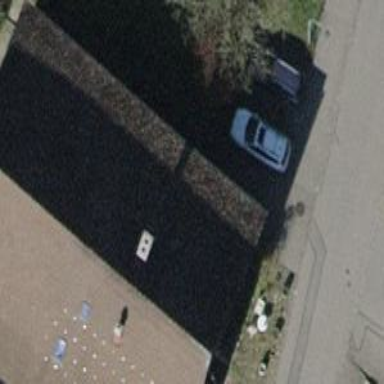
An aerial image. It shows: Terrace building.